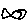
Label: fish